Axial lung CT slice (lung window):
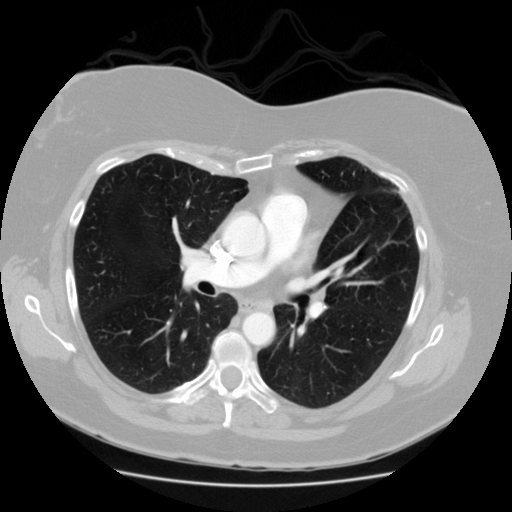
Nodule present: no